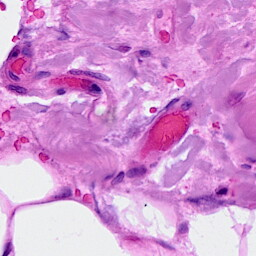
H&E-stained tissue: Breast